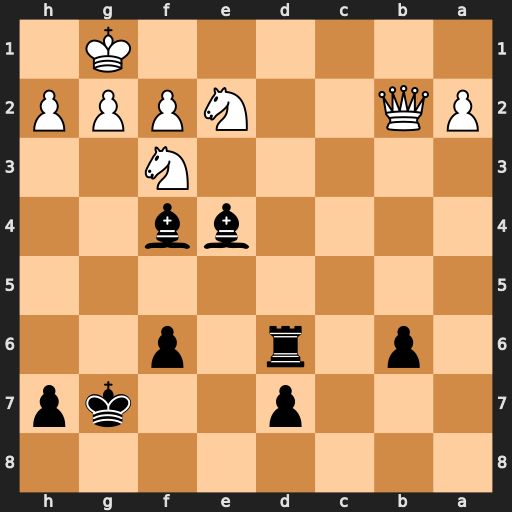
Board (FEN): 8/3p2kp/1p1r1p2/8/4bb2/5N2/PQ2NPPP/6K1
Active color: b
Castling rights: -
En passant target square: -
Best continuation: Rd1+ Ne1 Rxe1#